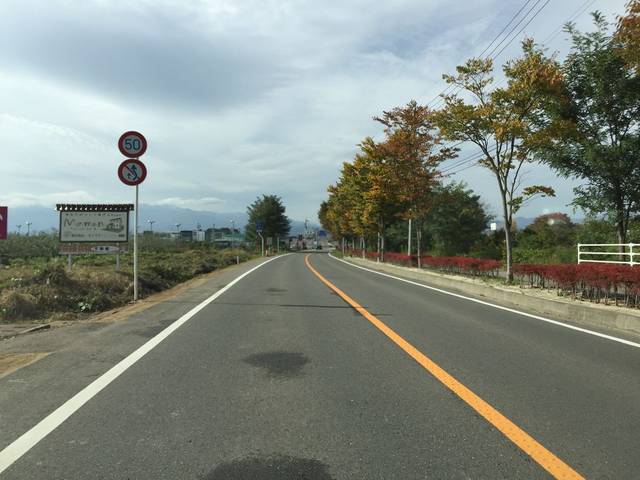
Region: Japan
Coordinates: 37.797, 140.494